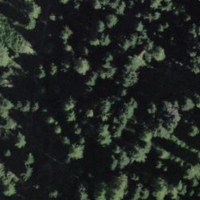
EUNIS habitat code: 44
Species observed at this site:
Euphorbia cyparissias
Nucifraga caryocatactes
Hipparchia semele